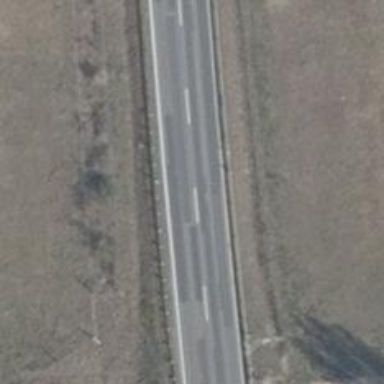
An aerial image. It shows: Secondary motorroad with asphalt surface.